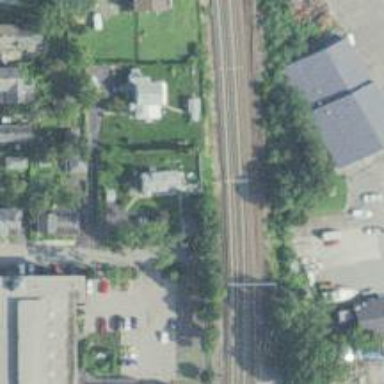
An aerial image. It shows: Railway track with contact lines for electrification.